Interaction volume radius: 5 \u00c5
Interaction volume height: 20 \u00c5
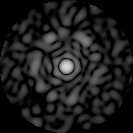
Disorder parameter: 0.8215